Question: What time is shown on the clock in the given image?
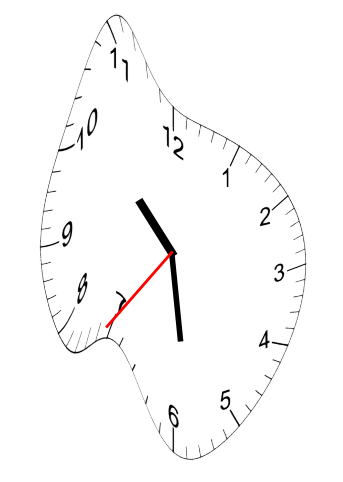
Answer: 10:28:36